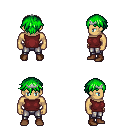
a pixel art fantasy rpg character, male body template, human, tanned skin, maroon sleeveless shirt, metal pants, green short bangs hairstyle, silver tiara, brown shoes, four views (front, back, left, right), 2x2 character sprite sheet, small pixel art, hard edges, no anti-aliasing